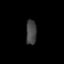
Tissue: skin
Cell type: Epithelial cells
Senescence score: 0.2819
Nuclear area (px): 256
Mean DAPI intensity: 68.039